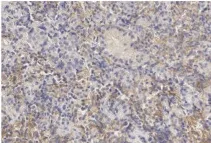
The treatment process and clinical outcome of the patient who achieved a pathologic complete response to conversion therapy. (A) Computed tomography scan shows the different stages of the primary lesions over time.
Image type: pathology (immunostaining)